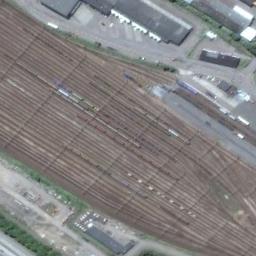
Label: railway